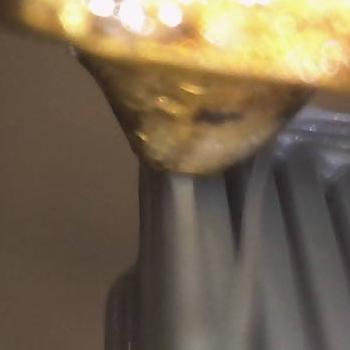
Flow rate: 42%